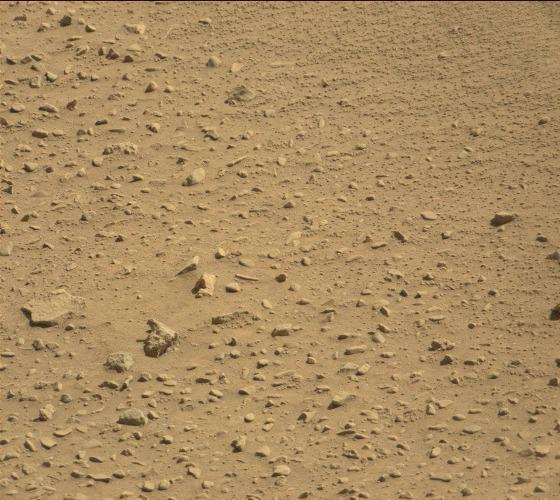
Terrain classes present: Bedrock, Gravel / Sand / Soil, Rock